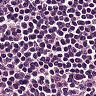
Metastatic tissue present: no